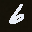
Label: 6